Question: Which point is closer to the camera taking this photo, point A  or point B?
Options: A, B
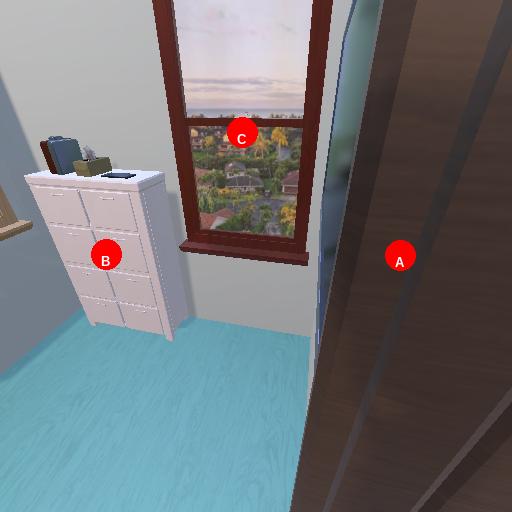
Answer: A